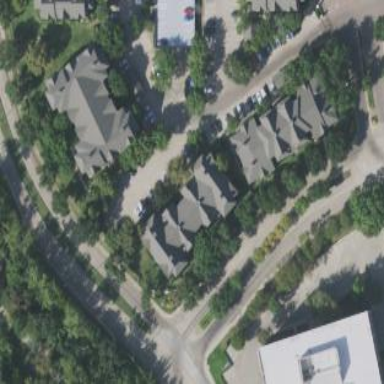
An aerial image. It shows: Hipped-roof building with apartments.